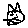
Label: cat